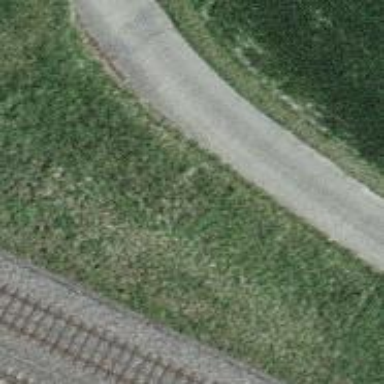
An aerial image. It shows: Unclassified road with asphalt surface passing through agricultural land.